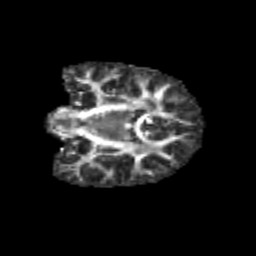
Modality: FA
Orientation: coronal
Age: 11
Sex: female
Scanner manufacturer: siemens
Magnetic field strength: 3 T
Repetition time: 3.8 s
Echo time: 0.07 s